Question:
I use jetty 9 and two DigitalOcean droplets with 1GB and 512mb memory.
I set JAVA_OPTIONS -Xms128m -Xmx450m for both jetty instance, but my simple application use only 200mb heap and 50mb PermGen.
On droplets with 512mb I observe what jetty shutdown without any exceptions per 1-2 hour!
What a problem?
'''
There is insufficient memory for the Java Runtime Environment to continue.
Native memory allocation (malloc) failed to allocate 26652672 bytes for committing reserved memory.
Possible reasons:
The system is out of physical RAM or swap space
In 32 bit mode, the process size limit was hit
Possible solutions:
Reduce memory load on the system
Increase physical memory or swap space
Check if swap backing store is full
Use 64 bit Java on a 64 bit OS
Decrease Java heap size (-Xmx/-Xms)
Decrease number of Java threads
Decrease Java thread stack sizes (-Xss)
Set larger code cache with -XX:ReservedCodeCacheSize=
This output file may be truncated or incomplete.
# Out of Memory Error (os_linux.cpp:2745), pid=1725, tid=140114409527040
#
# JRE version: Java(TM) SE Runtime Environment (7.0_71-b14) (build 1.7.0_71-b14)
# Java VM: Java HotSpot(TM) 64-Bit Server VM (24.71-b01 mixed mode linux-amd64 compressed oops)
# Failed to write core dump. Core dumps have been disabled. To enable core dumping, try "ulimit -c unlimited" before starting Java again
#
--------------- S Y S T E M ---------------
OS:jessie/sid
uname:Linux 3.13.0-37-generic #64-Ubuntu SMP Mon Sep 22 21:28:38 UTC 2014 x86_64
libc:glibc 2.19 NPTL 2.19
rlimit: STACK 8192k, CORE 0k, NPROC 3750, NOFILE 4096, AS infinity
load average:1.35 0.41 0.23
/proc/meminfo:
MemTotal: 501808 kB
MemFree: 4744 kB
Buffers: 352 kB
Cached: 10752 kB
SwapCached: 0 kB
Active: 457108 kB
Inactive: 6000 kB
Active(anon): 452136 kB
Inactive(anon): 268 kB
Active(file): 4972 kB
Inactive(file): 5732 kB
Unevictable: 0 kB
Mlocked: 0 kB
SwapTotal: 0 kB
SwapFree: 0 kB
Dirty: 72 kB
Writeback: 0 kB
AnonPages: 452036 kB
Mapped: 6436 kB
Shmem: 352 kB
Slab: 17244 kB
SReclaimable: 8520 kB
SUnreclaim: 8724 kB
KernelStack: 1304 kB
PageTables: 4696 kB
NFS_Unstable: 0 kB
Bounce: 0 kB
WritebackTmp: 0 kB
CommitLimit: 250904 kB
Committed_AS: 651712 kB
VmallocTotal: <PHONE> kB
VmallocUsed: 7852 kB
VmallocChunk: <PHONE> kB
HardwareCorrupted: 0 kB
AnonHugePages: 0 kB
HugePages_Total: 0
HugePages_Free: 0
HugePages_Rsvd: 0
HugePages_Surp: 0
Hugepagesize: 2048 kB
DirectMap4k: 65528 kB
DirectMap2M: 458752 kB
DirectMap1G: 0 kB
CPU:total 1 (1 cores per cpu, 1 threads per core) family 6 model 45 stepping 7, cmov, cx8, fxsr, mmx, sse, sse2, sse3, ssse3, sse4.1, sse4.2, popcnt, avx, aes, tsc
/proc/cpuinfo:
processor : 0
vendor_id : GenuineIntel
cpu family : 6
model : 45
model name : Intel(R) Xeon(R) CPU E5-2630L 0 @ 2.00GHz
stepping : 7
microcode : 0x1
cpu MHz : 1999.999
cache size : 15360 KB
physical id : 0
siblings : 1
core id : 0
cpu cores : 1
apicid : 0
initial apicid : 0
fpu : yes
fpu_exception : yes
cpuid level : 13
wp : yes
flags : fpu vme de pse tsc msr pae mce cx8 apic sep mtrr pge mca cmov pat pse36 clflush mmx fxsr sse sse2 ss syscall nx pdpe1gb rdtscp lm constant_tsc arch_perfmon rep_good nopl eagerfpu pni pclmulqdq vmx ssse3 cx16 pcid sse4_1 sse4_2 x2apic popcnt tsc_deadline_timer aes xsave avx hypervisor lahf_lm xsaveopt vnmi ept tsc_adjust
bogomips : 3999.99
clflush size : 64
cache_alignment : 64
address sizes : 40 bits physical, 48 bits virtual
power management:
Memory: 4k page, physical 501808k(4744k free), swap 0k(0k free)
vm_info: Java HotSpot(TM) 64-Bit Server VM (24.71-b01) for linux-amd64 JRE (1.7.0_71-b14), built on Sep 26 2014 16:41:40 by "java_re" with gcc 4.3.0 20080428 (Red Hat 4.3.0-8)
time: Sat Dec 20 21:15:31 2014
elapsed time: 42 seconds
'''
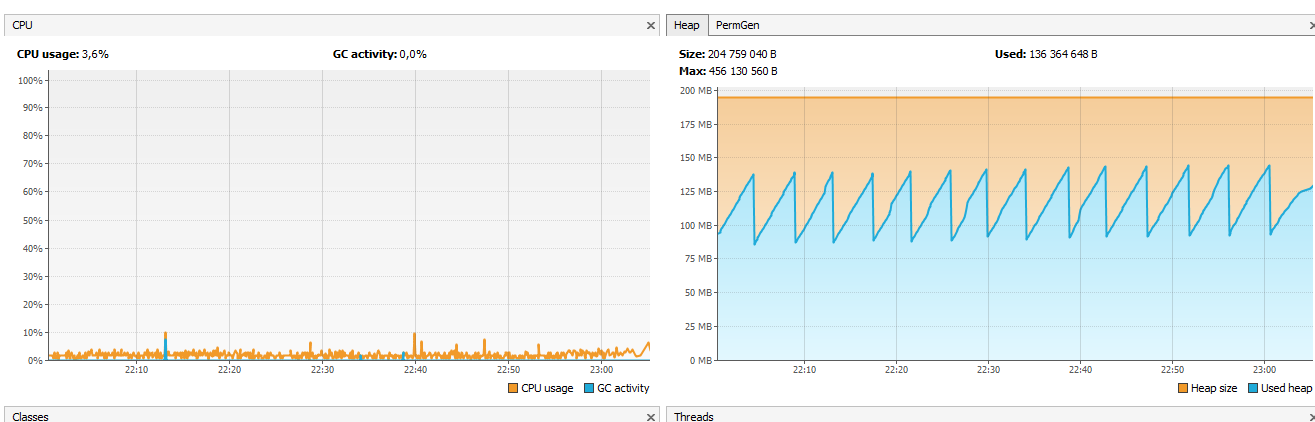
Answer: Jetty didn't fail, the Java VM did. With an OutOfMemory error.
You have a pretty small machine/os/vm there.
Only 500MB of total system memory, and no swap.
Setting the JVM to 1GB isn't going to work, as that exceeds your total system memory.
Setting the JVM to 500MB isn't going to work, as that would exceed your available system memory. (keep in mind that your OS and other applications on that machine will use some memory as well)
You'll want to either add more memory to the machine, or analyze what the available system memory is without Jetty running and set a maximum memory that would fit into that space.